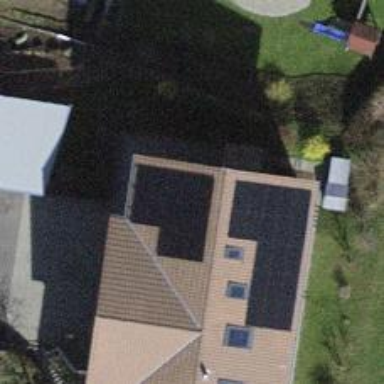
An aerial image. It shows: Solar power generator with photovoltaic panels.